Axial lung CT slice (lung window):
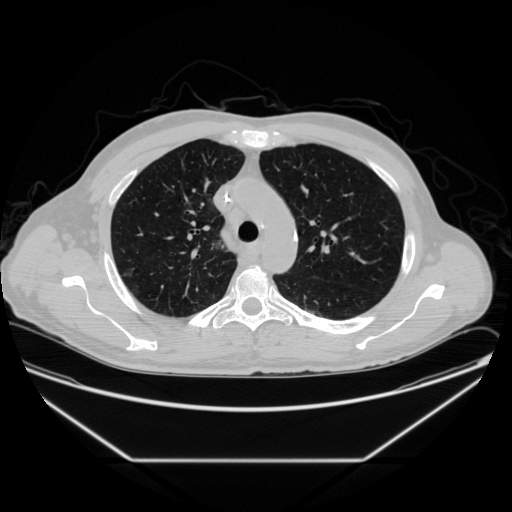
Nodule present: no